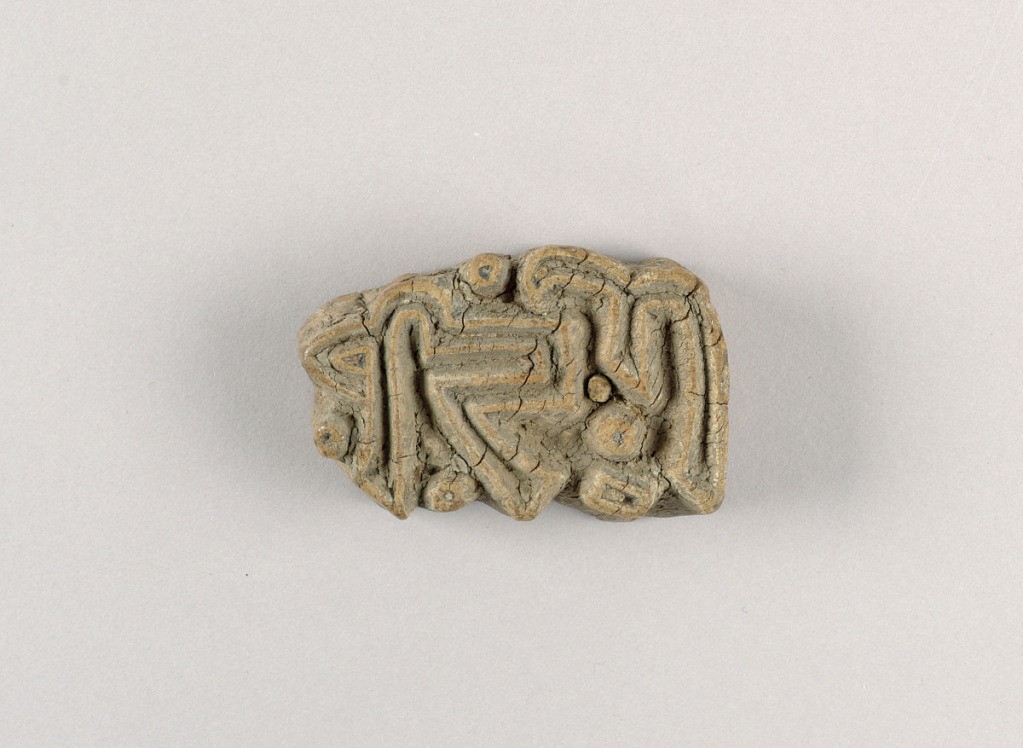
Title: Printing block
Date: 14th century
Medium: carved wood
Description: Small block carved on both sides. On one side is Kufic script, and on the other, part of a design with a section of circular motifs containing an inscription. Incomplete.